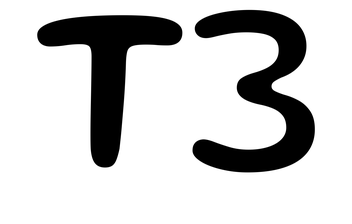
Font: Gluten_Regular